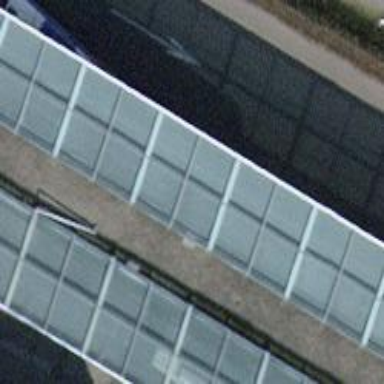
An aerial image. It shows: Platform for public transport. The platform is located by the road.